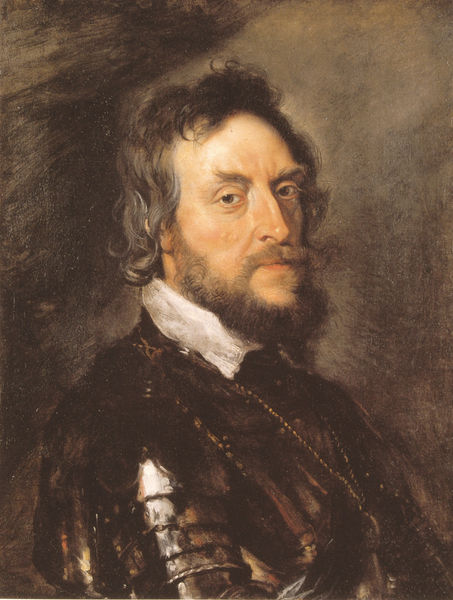
Titel: Thomas Howard, Graf von Arundel
Künstler: Pieter Paul Rubens
Standort: London
Institution: National Portrait Gallery
Schlagwörter: mann, schatten, weiß, braun, grau, haar, hintergrund, licht, mund, nase, ohr, profil, schwarz, blick, beige, malerei, bart, augen, barock, gesicht, kragen, rembrandt, silber, bildnis, portrait, porträt, haare, augenbrauen, lippen, locken, düster, ansicht, man, kette, monochrom, ernst, glanz, metall, betrachter, eisen, panzer, spanisch, dreiviertel, uniform, soldat, adeliger, offizier, ritter, rüstung, älter, harnisch, halbprofil, weisser kragen, anblick, general, neutral, schlüssel, metal, pinakothek, graue haare, harnsich, neutraler hintergrund, fest geschlossener mund, schpanier